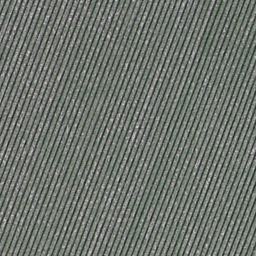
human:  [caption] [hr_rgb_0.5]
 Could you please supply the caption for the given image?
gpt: It is a piece of cropland .

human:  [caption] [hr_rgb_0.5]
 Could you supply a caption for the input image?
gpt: There is a piece of farmland .

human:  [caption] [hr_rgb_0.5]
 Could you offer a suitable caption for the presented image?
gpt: It is a piece of farmland .

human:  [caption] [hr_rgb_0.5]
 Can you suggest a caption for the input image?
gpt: There is a piece of cropland .

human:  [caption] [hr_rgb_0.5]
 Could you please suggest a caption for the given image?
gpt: Here is a piece of farmland .